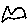
Label: fish